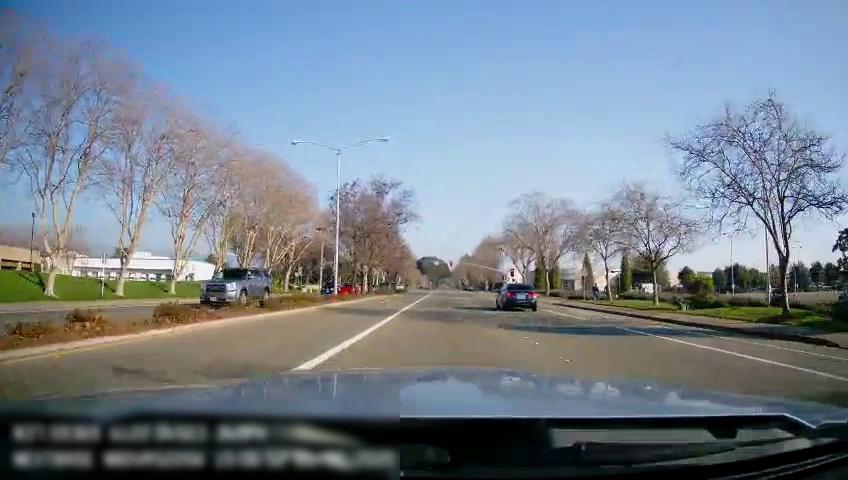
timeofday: Day
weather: Sunny
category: Drivable Space
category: Drivable Space
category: Pedestrians
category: Vehicles | SUV
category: Vehicles | Car
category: Vehicles | Car
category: Vehicles | Car
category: Lanes | Current Lane
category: Lanes | Current Lane
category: Lanes | Alternate Lane